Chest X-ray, PA view. Patient: 42 years old, sex F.
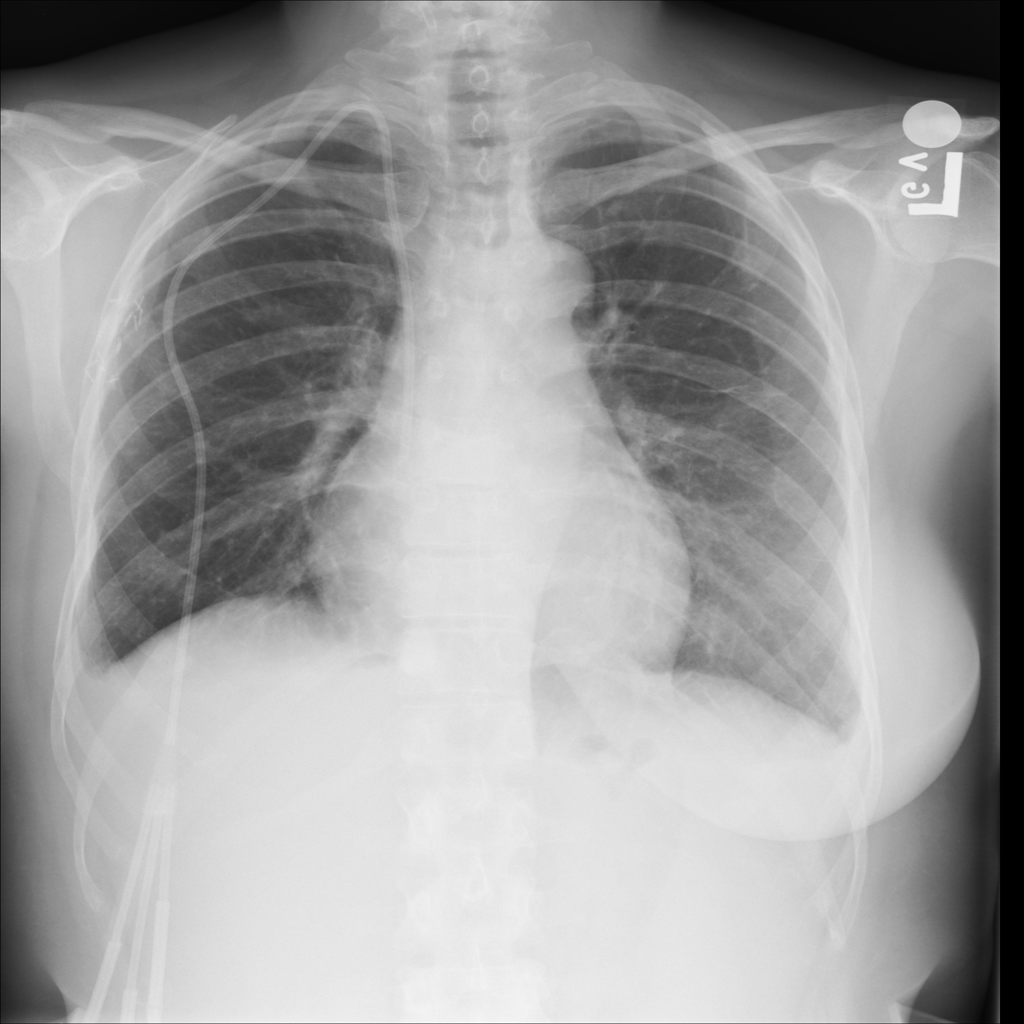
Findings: No Finding